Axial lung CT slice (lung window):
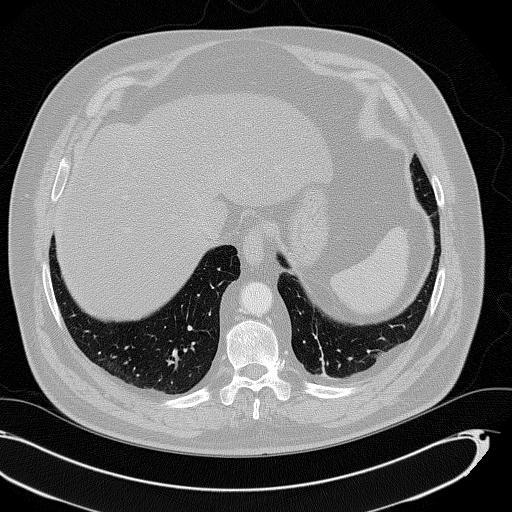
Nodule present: no